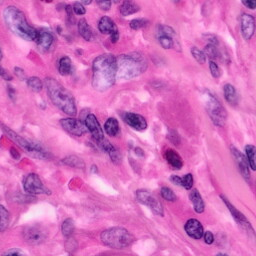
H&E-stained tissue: Pancreatic